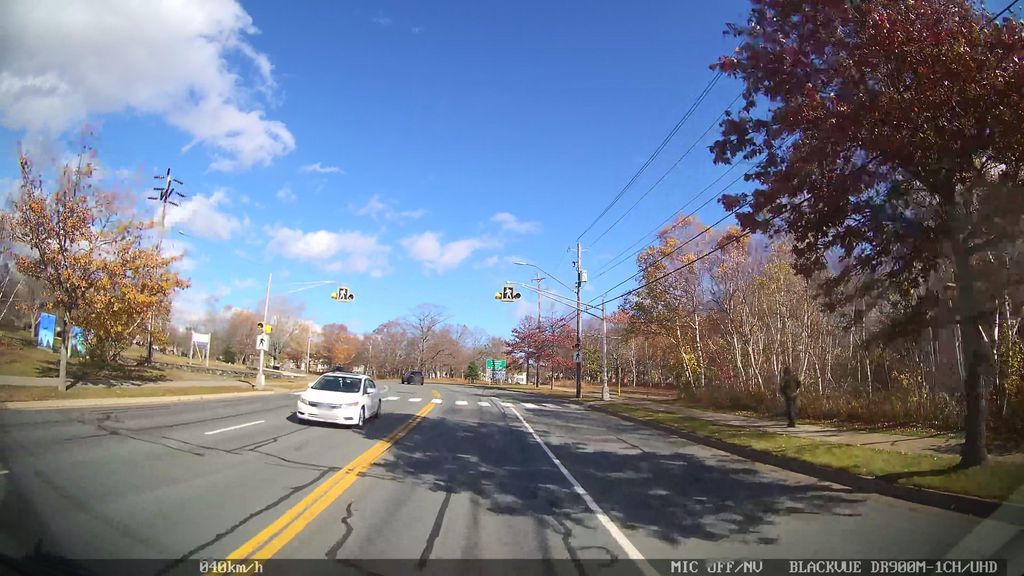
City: halifax